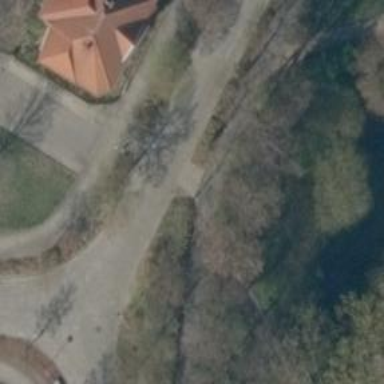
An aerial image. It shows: Tertiary road with sidewalks on both sides.